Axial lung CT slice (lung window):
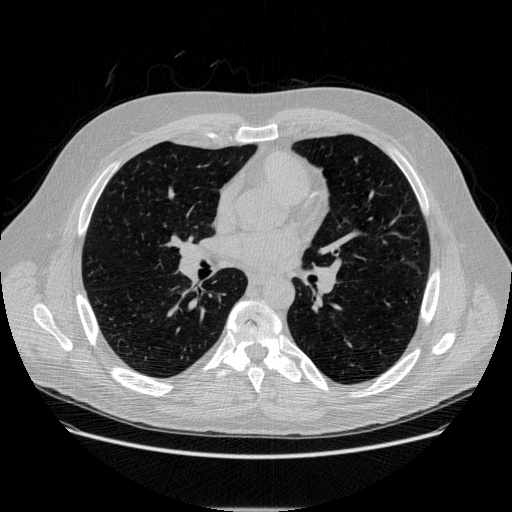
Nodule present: no